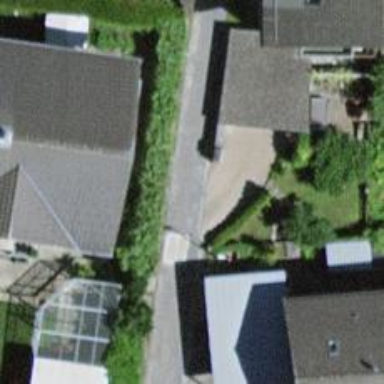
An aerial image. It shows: Residential road with fine gravel surface.